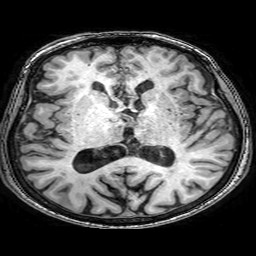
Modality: T1w
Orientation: coronal
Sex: male
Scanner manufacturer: philips
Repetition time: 0.008298 s
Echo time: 0.00384 s